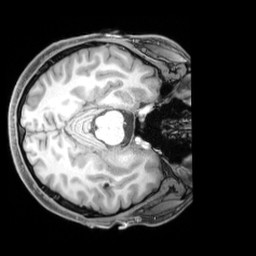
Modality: T1w
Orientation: axial
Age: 25
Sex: male
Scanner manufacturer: siemens
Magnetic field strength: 3 T
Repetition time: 1.97 s
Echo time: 0.00206 s